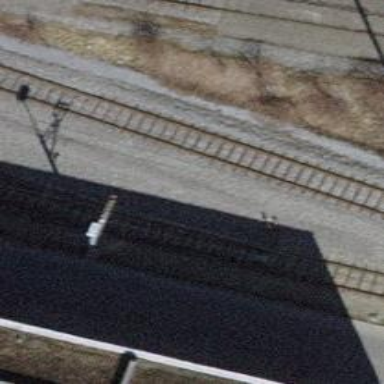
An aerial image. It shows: Railway switch.